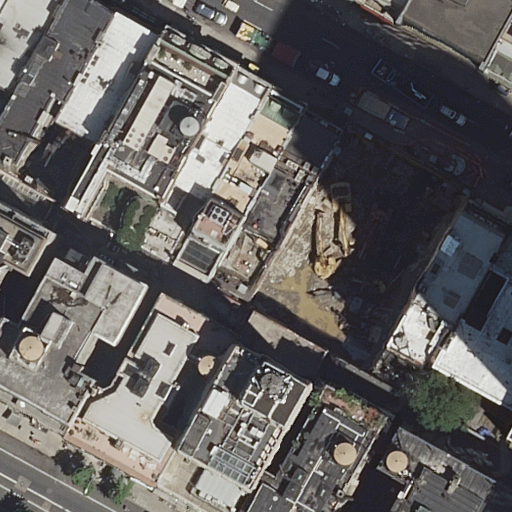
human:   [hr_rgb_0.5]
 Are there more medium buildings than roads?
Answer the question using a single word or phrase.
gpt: yes

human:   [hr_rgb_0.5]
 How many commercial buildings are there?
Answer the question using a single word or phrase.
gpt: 0

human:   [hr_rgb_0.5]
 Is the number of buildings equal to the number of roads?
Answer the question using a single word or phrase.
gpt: no

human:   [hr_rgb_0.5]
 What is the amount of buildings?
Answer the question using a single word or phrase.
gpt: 22

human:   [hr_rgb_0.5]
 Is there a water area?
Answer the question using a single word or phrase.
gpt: no

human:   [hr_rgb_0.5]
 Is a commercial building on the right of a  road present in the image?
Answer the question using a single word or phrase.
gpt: no

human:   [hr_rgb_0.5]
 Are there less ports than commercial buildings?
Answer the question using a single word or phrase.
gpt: no

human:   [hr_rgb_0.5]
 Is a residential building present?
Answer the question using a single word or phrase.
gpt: yes

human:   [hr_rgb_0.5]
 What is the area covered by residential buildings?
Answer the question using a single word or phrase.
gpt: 7388m2

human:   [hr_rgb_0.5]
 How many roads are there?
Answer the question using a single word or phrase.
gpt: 2

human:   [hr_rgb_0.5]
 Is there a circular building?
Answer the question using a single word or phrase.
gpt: no

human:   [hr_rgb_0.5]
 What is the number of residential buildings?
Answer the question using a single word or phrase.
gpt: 22

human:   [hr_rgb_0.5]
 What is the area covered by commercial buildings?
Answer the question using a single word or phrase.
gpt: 0m2

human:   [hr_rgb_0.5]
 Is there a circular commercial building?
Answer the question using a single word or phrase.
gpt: no

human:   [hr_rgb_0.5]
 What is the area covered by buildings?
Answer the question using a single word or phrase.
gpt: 7388m2

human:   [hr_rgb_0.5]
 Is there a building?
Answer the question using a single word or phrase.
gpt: yes

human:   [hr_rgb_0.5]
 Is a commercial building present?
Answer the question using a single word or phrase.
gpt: no

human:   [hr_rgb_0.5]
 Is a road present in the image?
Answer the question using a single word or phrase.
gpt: yes

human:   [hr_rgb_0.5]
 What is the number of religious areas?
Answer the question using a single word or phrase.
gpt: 0

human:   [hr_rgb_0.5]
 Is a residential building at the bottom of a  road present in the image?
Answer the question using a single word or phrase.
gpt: yes

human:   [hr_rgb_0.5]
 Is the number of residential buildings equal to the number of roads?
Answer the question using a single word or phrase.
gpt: no

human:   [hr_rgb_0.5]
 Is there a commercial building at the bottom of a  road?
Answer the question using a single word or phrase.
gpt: no

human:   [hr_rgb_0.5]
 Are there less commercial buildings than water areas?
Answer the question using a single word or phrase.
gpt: no

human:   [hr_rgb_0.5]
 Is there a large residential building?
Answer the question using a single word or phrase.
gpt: yes

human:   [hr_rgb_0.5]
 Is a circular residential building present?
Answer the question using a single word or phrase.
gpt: no

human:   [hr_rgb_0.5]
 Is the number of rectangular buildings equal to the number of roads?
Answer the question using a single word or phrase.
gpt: no

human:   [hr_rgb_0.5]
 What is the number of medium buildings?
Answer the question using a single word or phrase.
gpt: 12

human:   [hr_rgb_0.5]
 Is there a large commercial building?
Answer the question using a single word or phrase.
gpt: no

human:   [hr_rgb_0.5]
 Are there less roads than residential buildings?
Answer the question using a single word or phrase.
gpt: yes

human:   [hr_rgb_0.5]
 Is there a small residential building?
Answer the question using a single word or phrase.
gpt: yes

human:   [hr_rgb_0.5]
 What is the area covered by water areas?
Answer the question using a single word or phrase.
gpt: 0m2

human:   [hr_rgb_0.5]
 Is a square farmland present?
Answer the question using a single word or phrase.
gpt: no

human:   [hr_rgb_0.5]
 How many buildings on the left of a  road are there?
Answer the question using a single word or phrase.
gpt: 13

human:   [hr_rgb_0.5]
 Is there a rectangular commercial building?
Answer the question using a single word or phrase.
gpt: no

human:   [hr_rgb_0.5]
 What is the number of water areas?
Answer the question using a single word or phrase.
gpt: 0

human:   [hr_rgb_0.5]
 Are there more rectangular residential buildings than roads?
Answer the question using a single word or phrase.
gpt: yes

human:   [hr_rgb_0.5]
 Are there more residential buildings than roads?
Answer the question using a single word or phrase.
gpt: yes

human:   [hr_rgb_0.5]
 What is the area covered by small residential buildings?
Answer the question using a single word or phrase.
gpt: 163m2

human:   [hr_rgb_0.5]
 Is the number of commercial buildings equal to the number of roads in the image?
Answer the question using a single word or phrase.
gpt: no

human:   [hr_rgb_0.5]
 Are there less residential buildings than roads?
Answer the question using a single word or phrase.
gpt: no

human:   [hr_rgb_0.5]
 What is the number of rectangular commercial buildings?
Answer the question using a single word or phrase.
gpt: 0

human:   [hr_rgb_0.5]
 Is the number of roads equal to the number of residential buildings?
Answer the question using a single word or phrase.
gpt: no

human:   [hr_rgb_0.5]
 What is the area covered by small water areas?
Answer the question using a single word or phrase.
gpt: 0m2

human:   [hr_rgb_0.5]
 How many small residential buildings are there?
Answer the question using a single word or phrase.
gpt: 5

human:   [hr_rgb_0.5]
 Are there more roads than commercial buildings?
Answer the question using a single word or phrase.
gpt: yes

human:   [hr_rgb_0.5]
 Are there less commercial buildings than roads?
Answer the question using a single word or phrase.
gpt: yes

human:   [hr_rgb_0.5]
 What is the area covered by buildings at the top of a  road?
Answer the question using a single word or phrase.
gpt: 6069m2

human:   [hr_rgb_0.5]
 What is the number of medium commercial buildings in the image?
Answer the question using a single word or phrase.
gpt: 0

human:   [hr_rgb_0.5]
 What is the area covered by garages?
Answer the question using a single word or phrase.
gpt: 0m2

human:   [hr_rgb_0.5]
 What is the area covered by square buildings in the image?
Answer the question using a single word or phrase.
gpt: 0m2

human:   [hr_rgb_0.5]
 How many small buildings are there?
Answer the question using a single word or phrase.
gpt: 5

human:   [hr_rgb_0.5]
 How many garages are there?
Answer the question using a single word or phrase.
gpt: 0

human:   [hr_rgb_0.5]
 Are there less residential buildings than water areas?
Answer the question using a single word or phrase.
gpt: no

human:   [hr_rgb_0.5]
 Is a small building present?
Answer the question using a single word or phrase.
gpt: yes

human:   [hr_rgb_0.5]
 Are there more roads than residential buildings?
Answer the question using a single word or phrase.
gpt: no

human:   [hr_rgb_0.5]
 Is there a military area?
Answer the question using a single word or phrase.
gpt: no

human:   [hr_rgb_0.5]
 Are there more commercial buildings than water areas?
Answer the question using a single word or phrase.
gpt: no

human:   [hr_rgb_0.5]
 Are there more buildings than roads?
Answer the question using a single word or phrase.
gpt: yes

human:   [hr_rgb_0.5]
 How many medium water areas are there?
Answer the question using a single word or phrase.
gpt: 0

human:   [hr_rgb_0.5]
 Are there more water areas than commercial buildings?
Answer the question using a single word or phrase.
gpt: no

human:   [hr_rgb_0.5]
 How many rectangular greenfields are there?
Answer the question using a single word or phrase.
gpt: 0

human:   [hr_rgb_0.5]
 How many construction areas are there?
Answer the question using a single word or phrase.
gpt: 0

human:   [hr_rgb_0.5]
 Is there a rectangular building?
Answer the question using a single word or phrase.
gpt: yes

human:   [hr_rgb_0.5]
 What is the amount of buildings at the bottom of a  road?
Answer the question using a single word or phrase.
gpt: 12